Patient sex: M
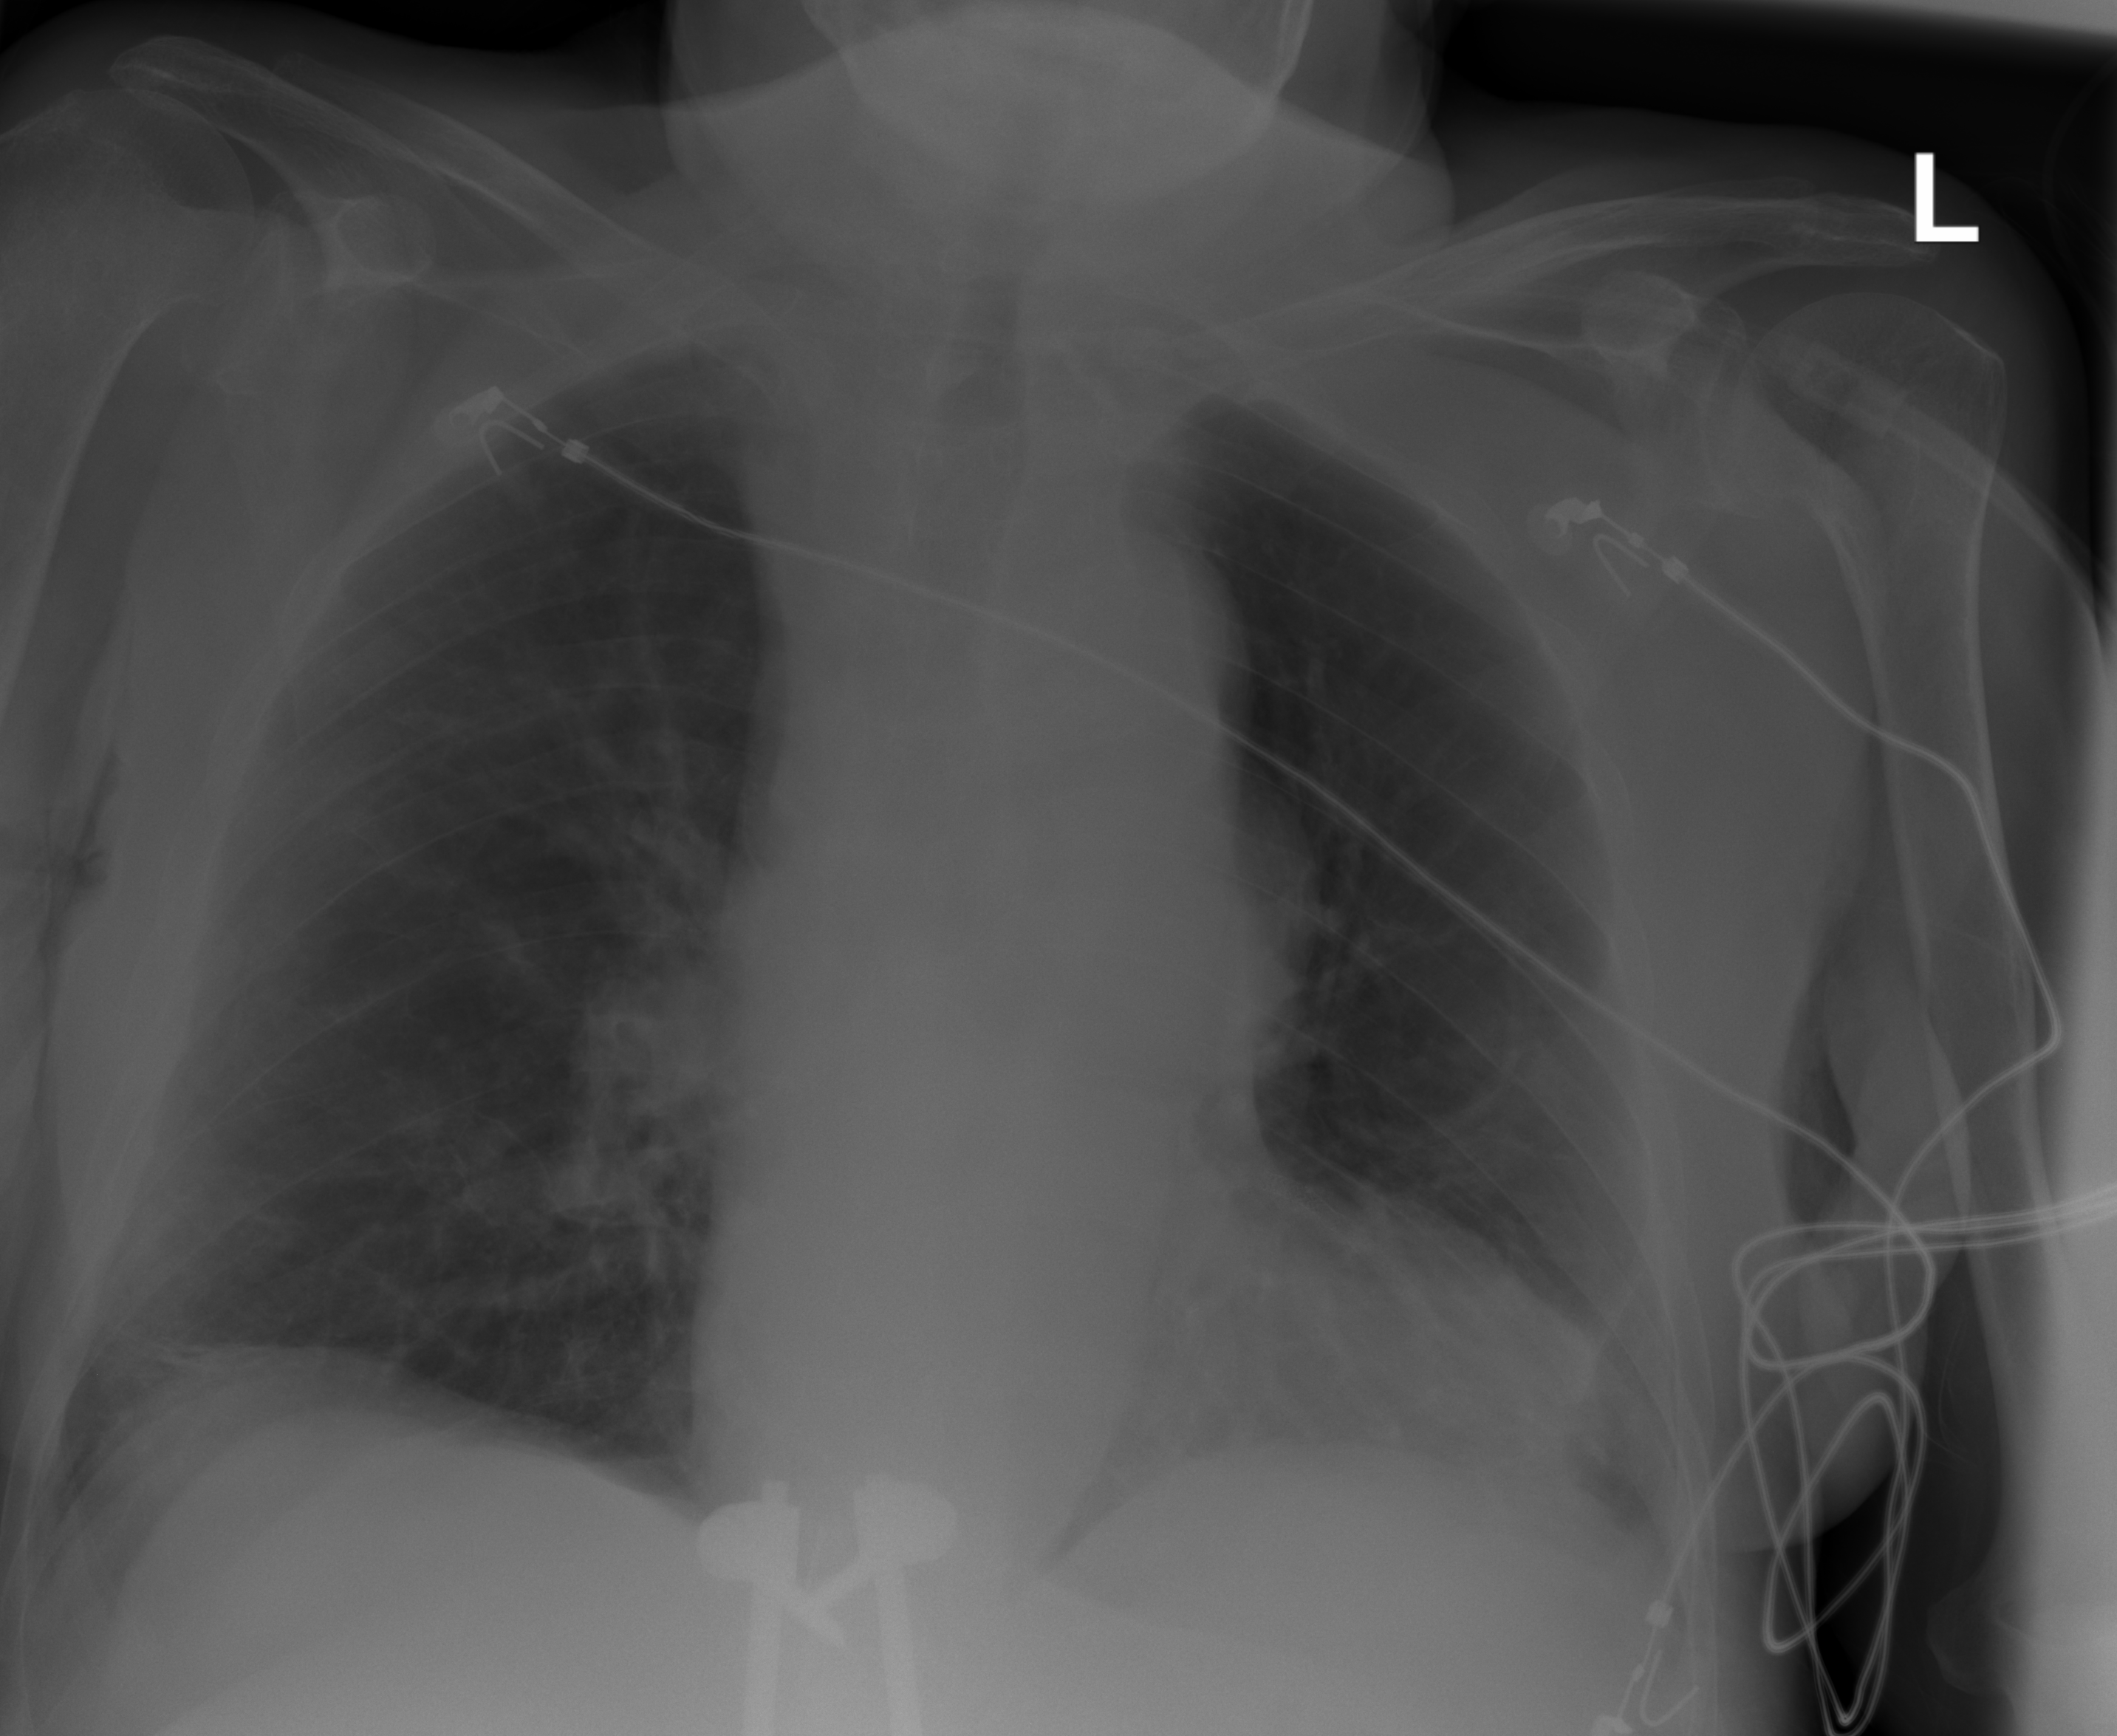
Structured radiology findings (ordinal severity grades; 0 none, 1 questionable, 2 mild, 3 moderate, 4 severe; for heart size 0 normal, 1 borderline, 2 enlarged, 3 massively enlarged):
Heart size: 0
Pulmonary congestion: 0
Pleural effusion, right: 0
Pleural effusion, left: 0
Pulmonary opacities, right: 0
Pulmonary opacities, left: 0
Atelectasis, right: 2
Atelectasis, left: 2